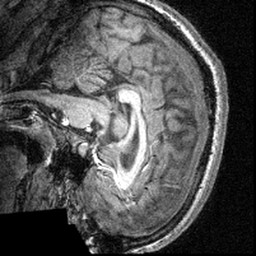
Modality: T1w
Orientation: sagittal
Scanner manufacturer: siemens
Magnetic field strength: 3 T
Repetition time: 1.57 s
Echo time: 0.00304 s